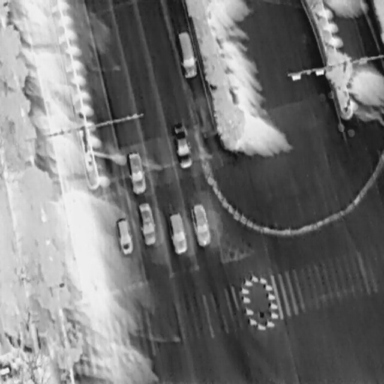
There are seven Cars in the infrared image.